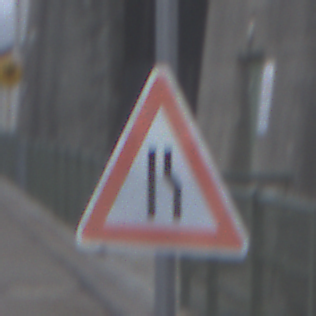
Verkehrszeichen: EinseitigVerengteFahrbahnRechts
Umgebung: Outdoor, Suburban
Tageszeit: MorningAfternoon
Wetter: Overcast
Licht: Natural
Jahreszeit: NotSpecified
Kontrast: LowContrast